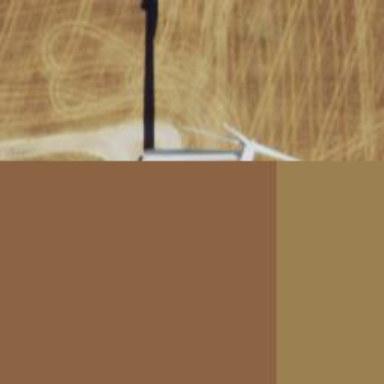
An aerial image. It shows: Wind generator with horizontal axis. The generator is wind turbine.